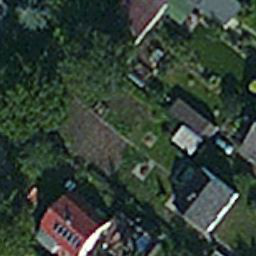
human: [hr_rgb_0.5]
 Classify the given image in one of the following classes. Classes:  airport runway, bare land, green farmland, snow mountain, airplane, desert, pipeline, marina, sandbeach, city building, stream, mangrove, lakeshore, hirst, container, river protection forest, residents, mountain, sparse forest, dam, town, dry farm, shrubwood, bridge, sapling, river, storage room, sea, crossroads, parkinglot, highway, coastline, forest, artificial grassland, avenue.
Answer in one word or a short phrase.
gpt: residents